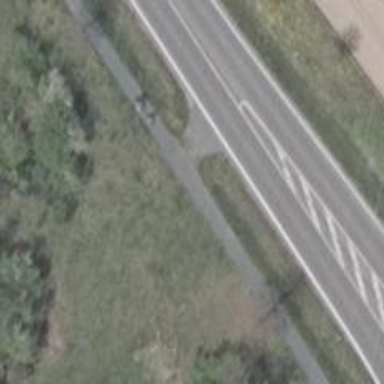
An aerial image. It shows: Asphalt sidewalk.